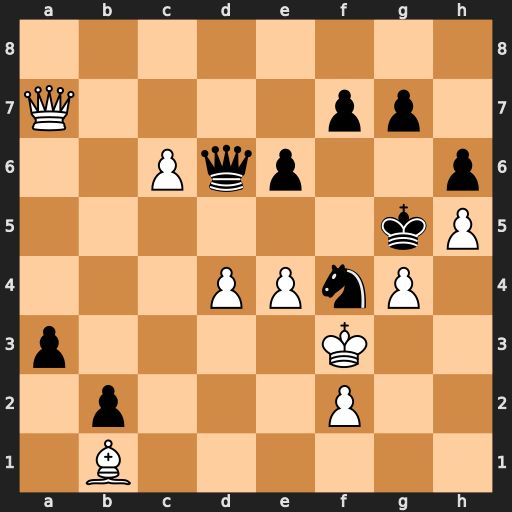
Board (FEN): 8/Q4pp1/2Pqp2p/6kP/3PPnP1/p4K2/1p3P2/1B6
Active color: w
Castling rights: -
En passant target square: -
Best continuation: Qc5+ Qxc5 dxc5